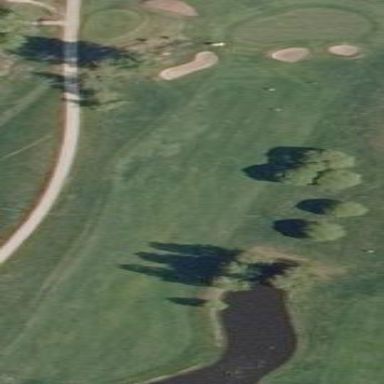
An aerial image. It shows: Golf fairway surrounded by grass.